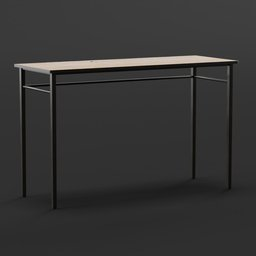
Label: furniture